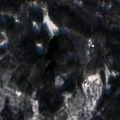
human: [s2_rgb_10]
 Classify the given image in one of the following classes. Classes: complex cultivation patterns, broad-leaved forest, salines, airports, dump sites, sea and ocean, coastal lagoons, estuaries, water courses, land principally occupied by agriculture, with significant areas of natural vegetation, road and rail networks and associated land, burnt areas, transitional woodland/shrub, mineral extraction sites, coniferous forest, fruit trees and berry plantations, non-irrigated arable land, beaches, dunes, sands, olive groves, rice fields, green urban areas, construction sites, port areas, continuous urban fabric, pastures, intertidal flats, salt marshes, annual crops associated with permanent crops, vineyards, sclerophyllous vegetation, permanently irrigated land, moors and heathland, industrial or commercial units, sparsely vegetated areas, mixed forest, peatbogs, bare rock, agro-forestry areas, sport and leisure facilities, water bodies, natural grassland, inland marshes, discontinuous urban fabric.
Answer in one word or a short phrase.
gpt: coniferous forest, mixed forest, transitional woodland/shrub